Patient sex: F
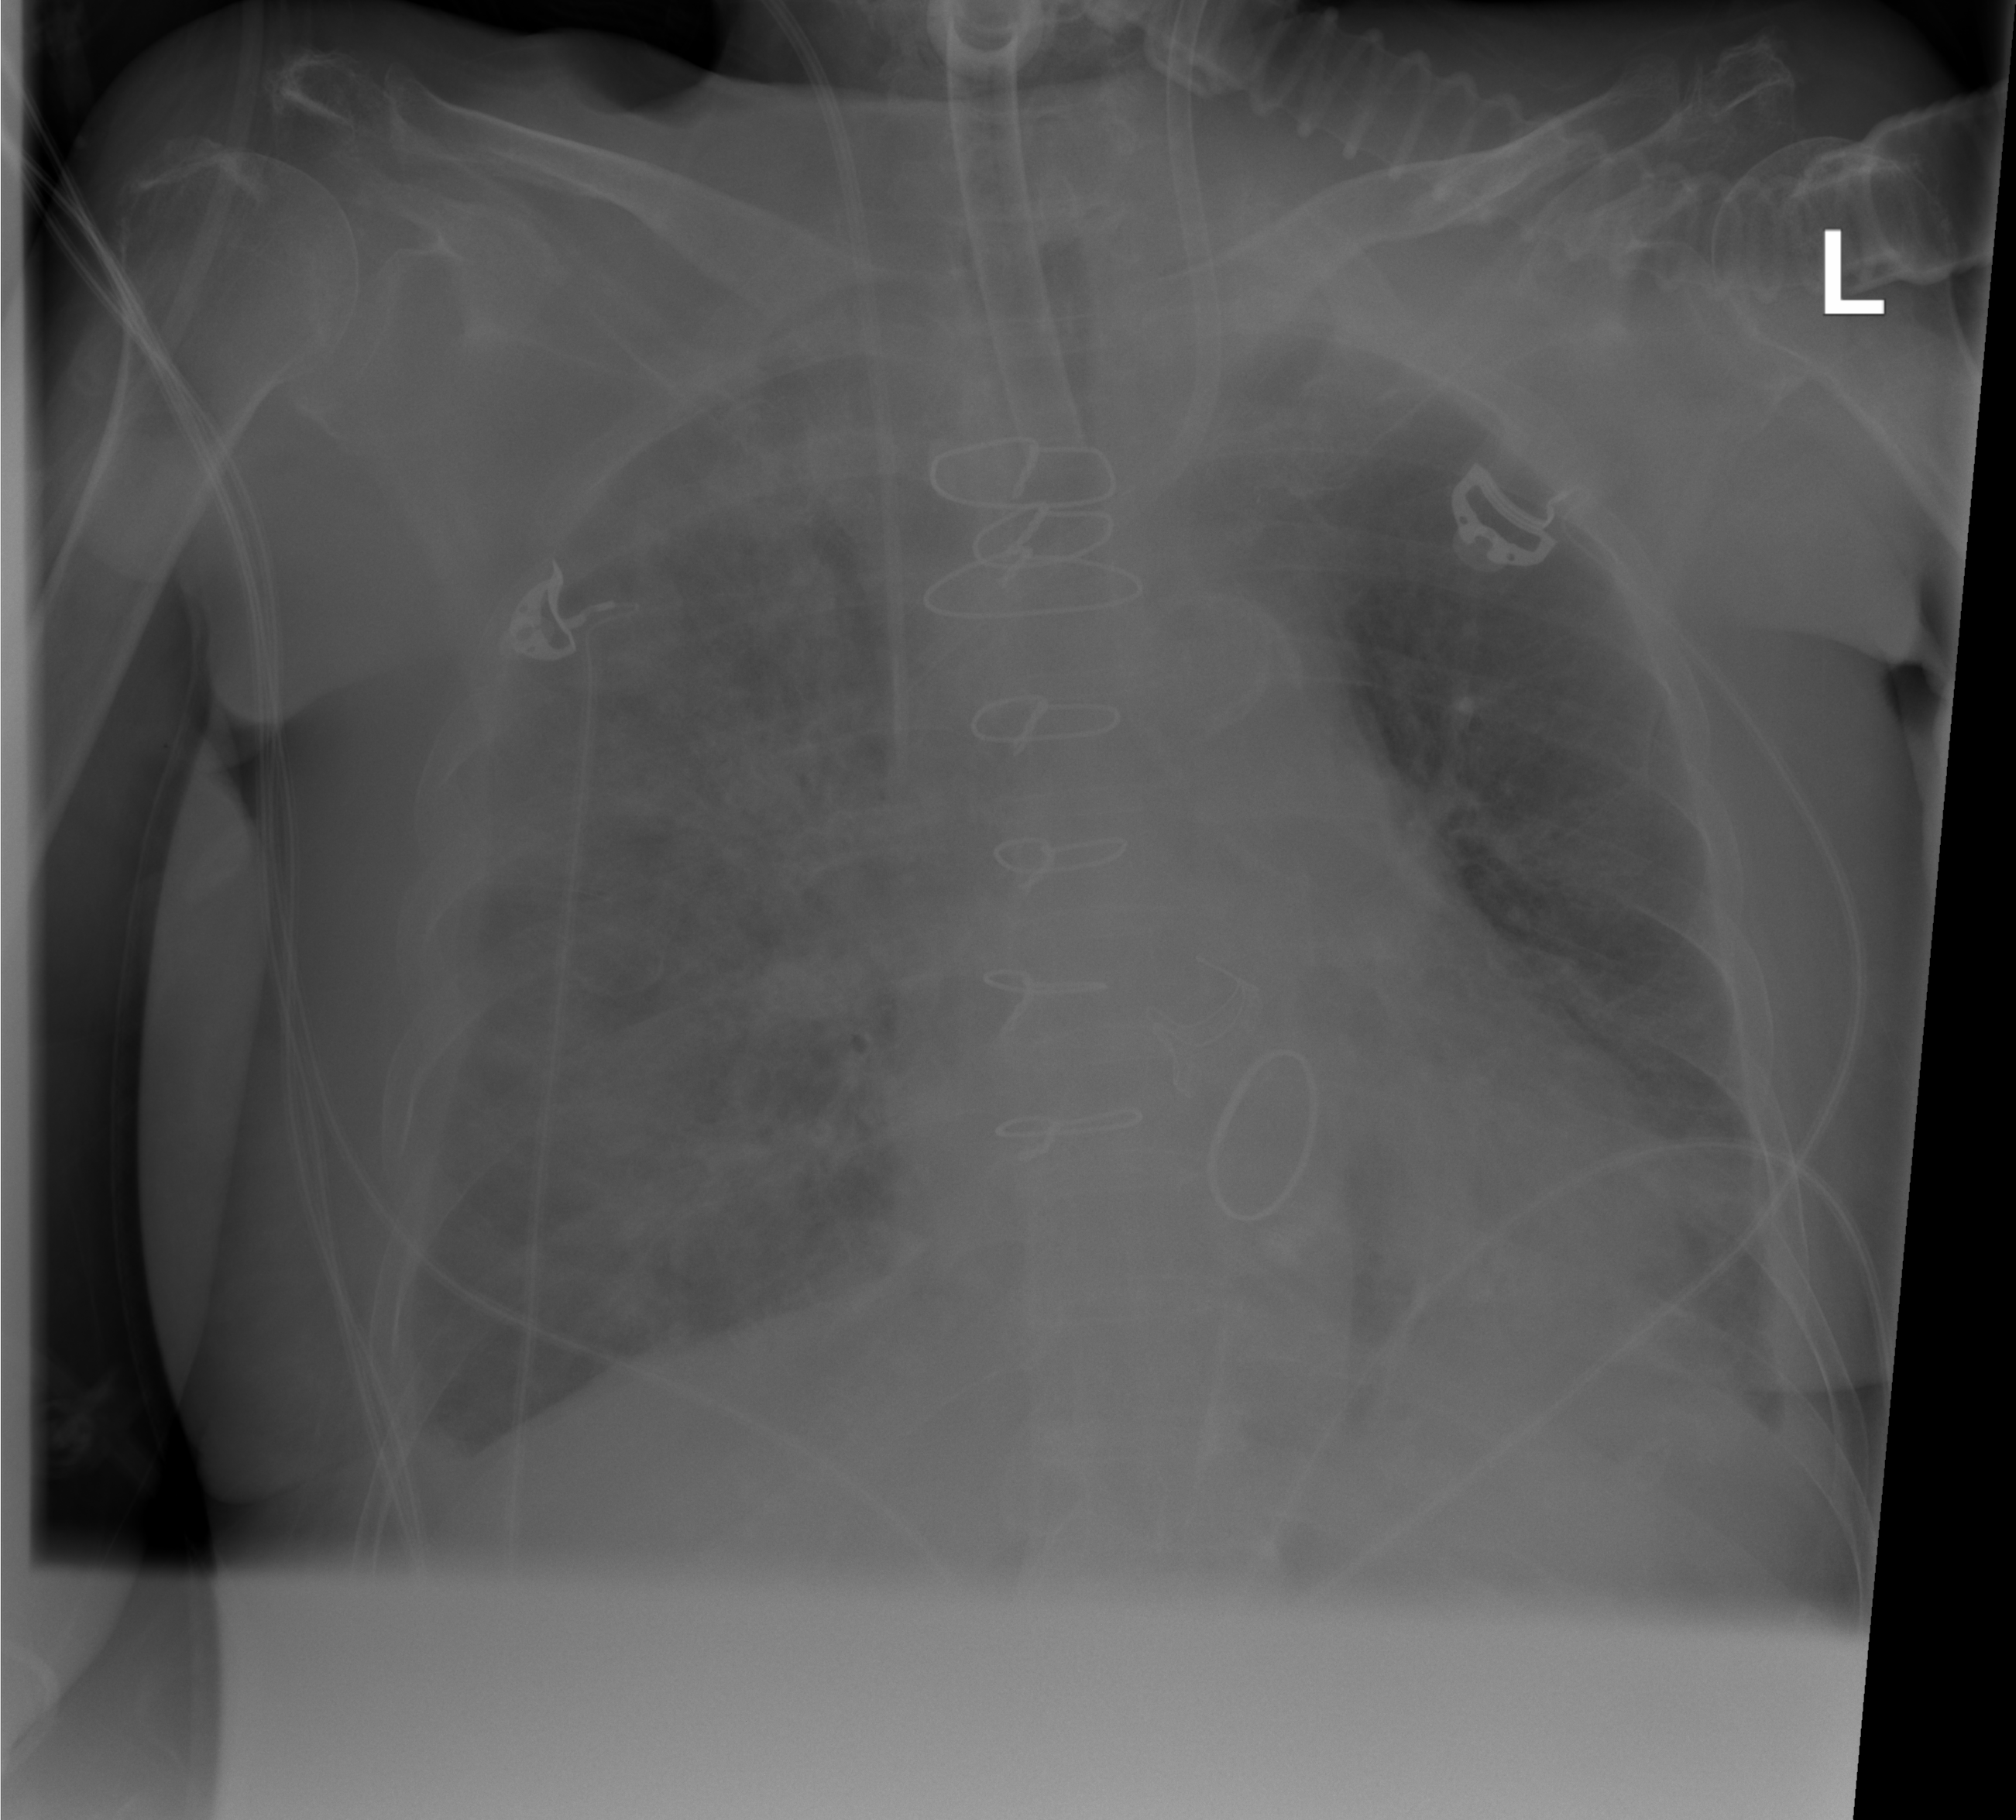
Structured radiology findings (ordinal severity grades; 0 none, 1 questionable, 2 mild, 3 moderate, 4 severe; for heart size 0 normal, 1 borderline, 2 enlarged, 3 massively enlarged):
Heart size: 0
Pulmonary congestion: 0
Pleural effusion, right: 1
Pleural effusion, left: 1
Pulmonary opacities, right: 3
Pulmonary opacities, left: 1
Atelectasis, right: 3
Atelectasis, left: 2